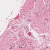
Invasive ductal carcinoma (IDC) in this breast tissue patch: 0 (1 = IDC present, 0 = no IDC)